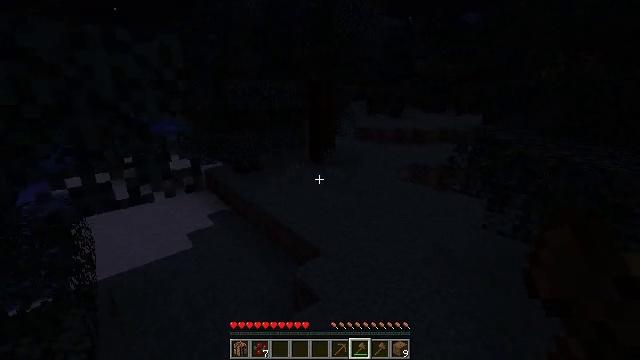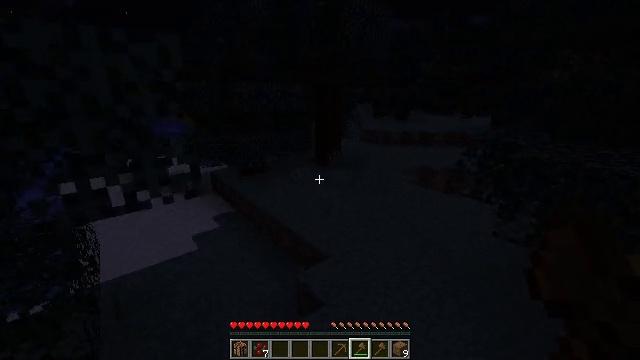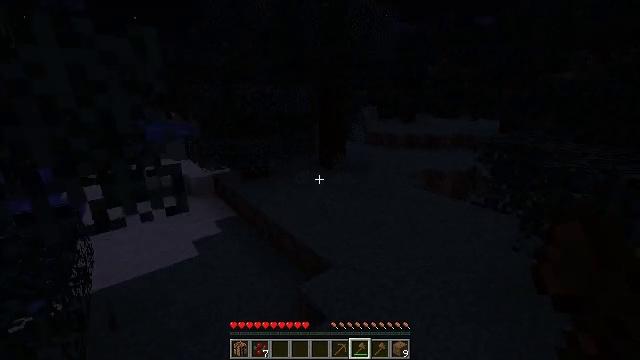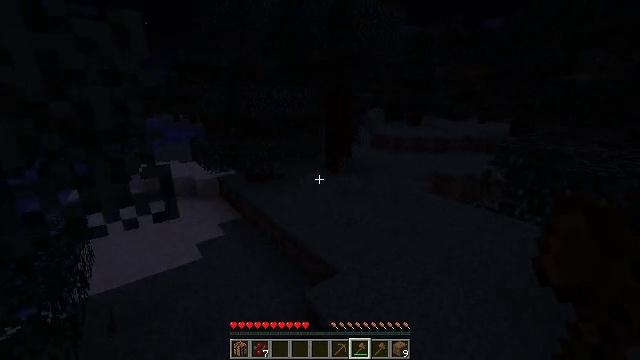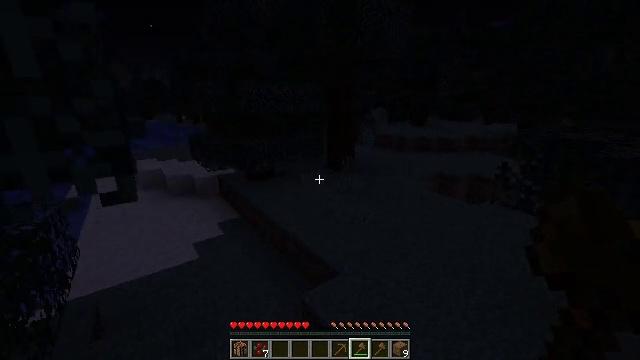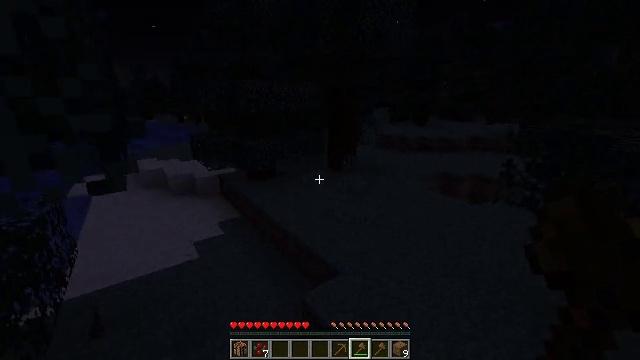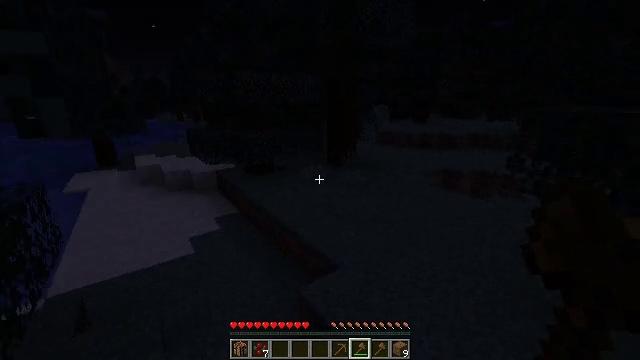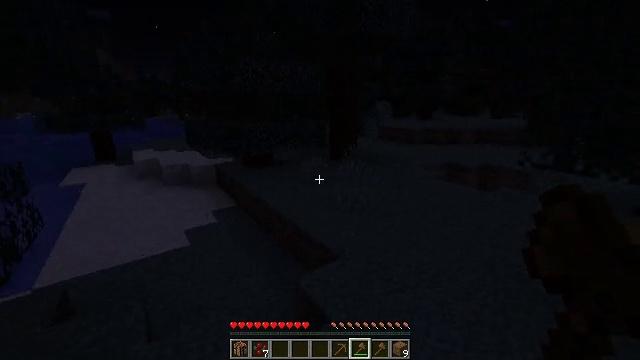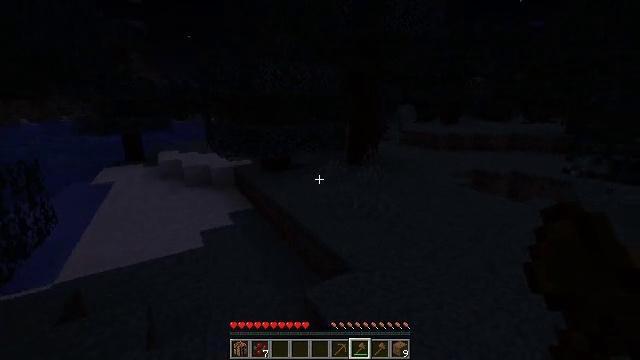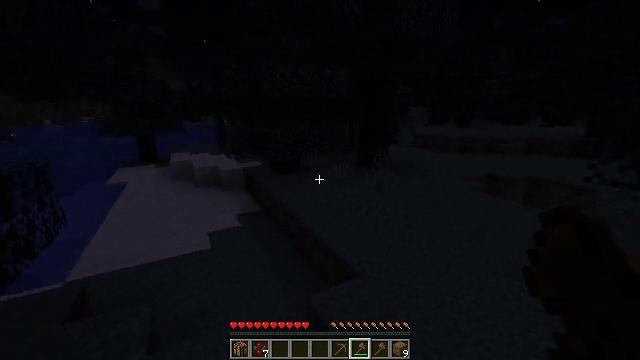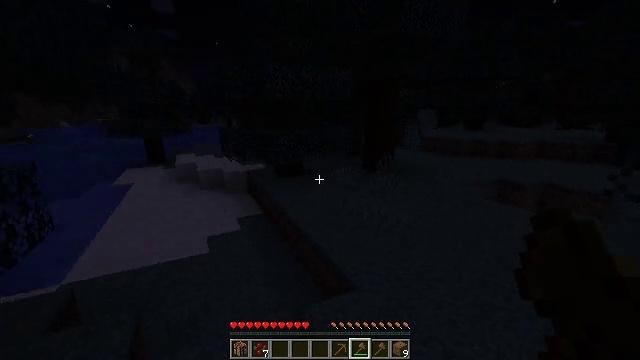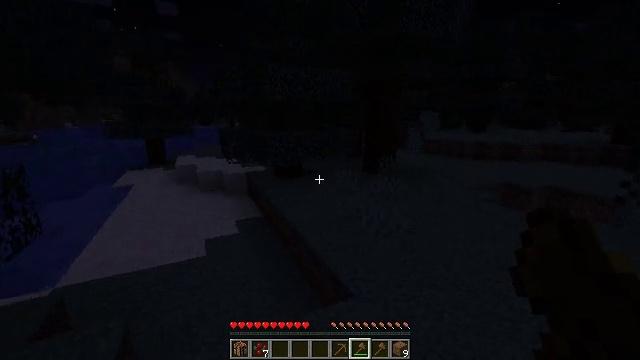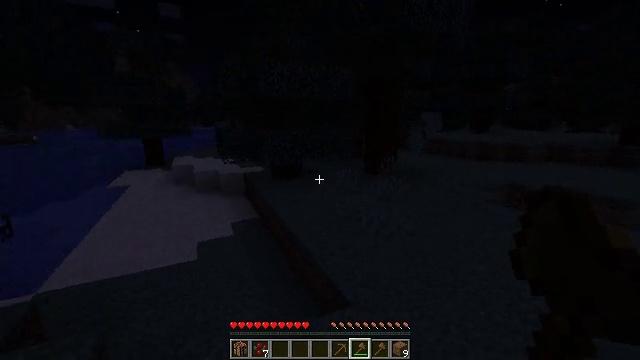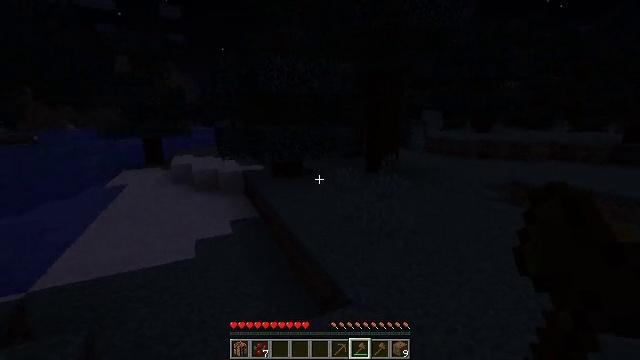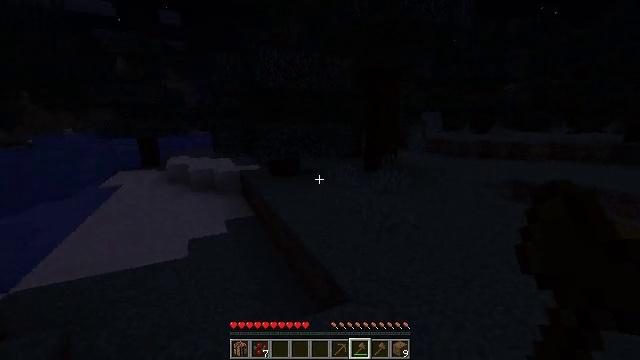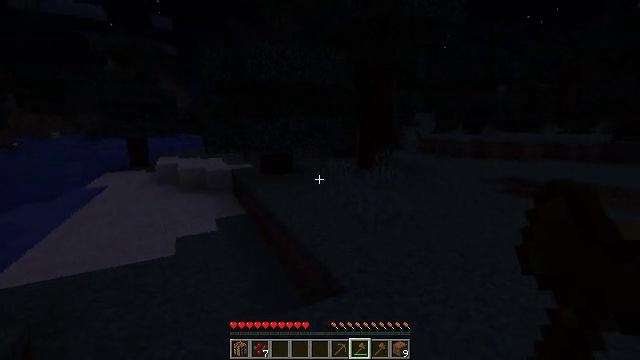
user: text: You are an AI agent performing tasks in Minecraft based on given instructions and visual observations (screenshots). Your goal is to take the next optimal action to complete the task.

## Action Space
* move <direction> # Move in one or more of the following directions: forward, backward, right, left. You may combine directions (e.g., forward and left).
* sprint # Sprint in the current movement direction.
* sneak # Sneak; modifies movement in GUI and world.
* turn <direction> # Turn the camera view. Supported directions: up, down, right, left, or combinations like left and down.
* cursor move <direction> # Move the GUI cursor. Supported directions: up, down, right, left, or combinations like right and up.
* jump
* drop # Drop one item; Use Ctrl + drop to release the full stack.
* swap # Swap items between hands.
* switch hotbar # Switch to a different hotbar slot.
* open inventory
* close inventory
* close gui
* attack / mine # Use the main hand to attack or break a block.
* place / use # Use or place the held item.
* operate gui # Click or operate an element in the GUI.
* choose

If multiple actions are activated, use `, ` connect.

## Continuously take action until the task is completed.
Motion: motion action
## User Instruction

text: Harvest sweet berries by mining the bush.
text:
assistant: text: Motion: move forward, turn left
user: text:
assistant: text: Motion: move forward, turn left
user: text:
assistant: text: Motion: move forward, turn left
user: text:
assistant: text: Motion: move forward
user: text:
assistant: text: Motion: move forward and move right
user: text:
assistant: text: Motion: move forward and move right
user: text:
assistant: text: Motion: move forward and move right
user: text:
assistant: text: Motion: move forward and move right, turn left and up
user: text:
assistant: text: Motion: move forward and move right, turn left
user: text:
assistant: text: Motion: move forward and move right, turn left
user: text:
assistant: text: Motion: move forward
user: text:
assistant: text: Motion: move forward
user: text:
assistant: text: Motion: move forward
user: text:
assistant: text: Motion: move forward, turn up
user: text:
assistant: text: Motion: move forward, turn right and up
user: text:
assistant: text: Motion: move forward, turn right and up
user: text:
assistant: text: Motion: move forward, turn right and up
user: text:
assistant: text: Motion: move forward, turn right and up
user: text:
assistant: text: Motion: move forward, turn right
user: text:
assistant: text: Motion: move forward, turn right
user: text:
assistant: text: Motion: move forward
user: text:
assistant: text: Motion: move forward
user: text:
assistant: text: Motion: move forward
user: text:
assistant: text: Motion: move forward
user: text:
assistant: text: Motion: move forward
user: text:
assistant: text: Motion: move forward
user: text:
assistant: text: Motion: move forward
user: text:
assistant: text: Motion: move forward
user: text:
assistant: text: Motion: move forward
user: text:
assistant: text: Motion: move forward, sprint